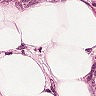
Metastatic tissue present: yes